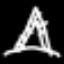
Label: The Eiffel Tower